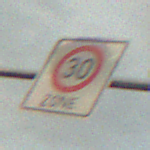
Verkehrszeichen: BeginnZone30
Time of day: SunriseSunset
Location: Outdoor (Suburban)
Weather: PartlyCloudy
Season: NotSpecified
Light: Natural